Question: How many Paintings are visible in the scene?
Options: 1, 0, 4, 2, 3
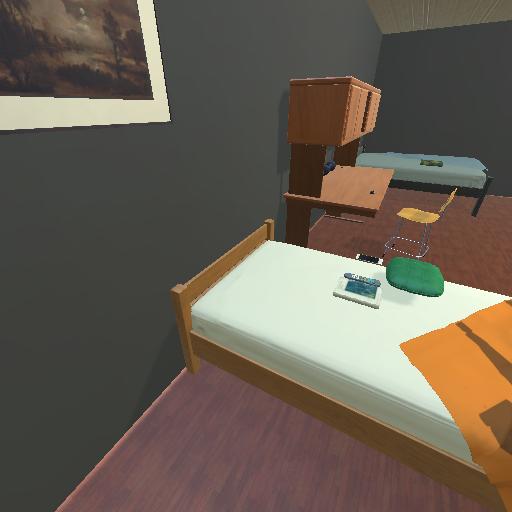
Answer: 1